Field crop: maize
Growth stage: 1
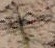
Species: salsola